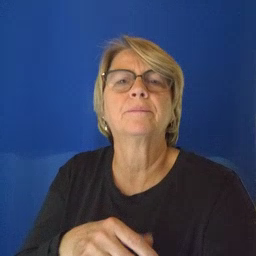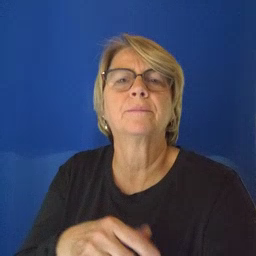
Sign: cut